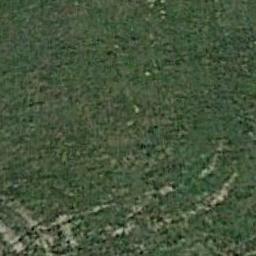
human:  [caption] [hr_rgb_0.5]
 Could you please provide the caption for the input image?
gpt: The entire image is dominated by grass .

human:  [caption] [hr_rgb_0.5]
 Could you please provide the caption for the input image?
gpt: There are lines of bare land on the meadow .

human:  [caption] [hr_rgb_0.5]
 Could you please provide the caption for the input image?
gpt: This meadow has dense grasses and parts of the meadow are relatively sparse .

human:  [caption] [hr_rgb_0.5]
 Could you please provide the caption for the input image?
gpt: There is no grass in some parts of the meadow .

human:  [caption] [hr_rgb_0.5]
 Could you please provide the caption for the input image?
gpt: A dense meadow with many green grass .